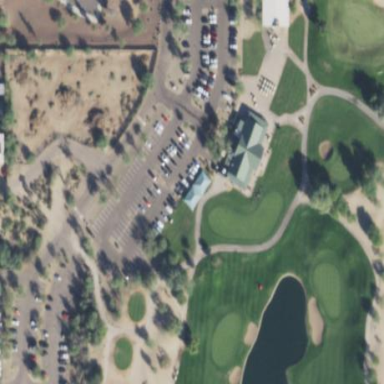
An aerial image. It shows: Asphalt parking aisle that serves as golf cart path.